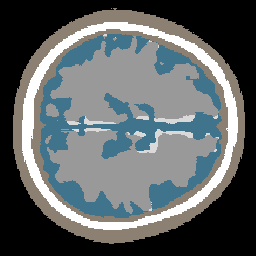
Label: no_lesion